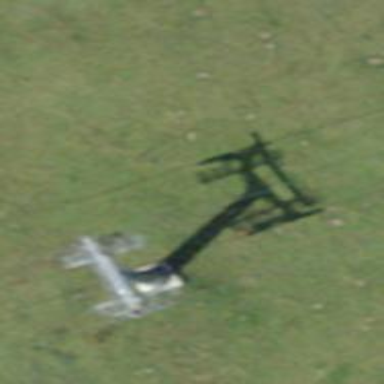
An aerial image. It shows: Pylon for aerialway.